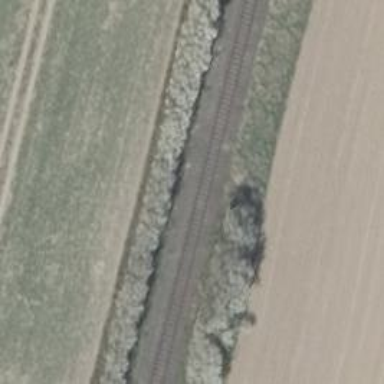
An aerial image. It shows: Row of deciduous broadleaved trees.